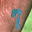
Label: 7